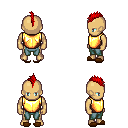
a pixel art fantasy rpg character, male body template, human, tanned skin, gold chest armor, teal pants, red mohawk hairstyle, brown slippers, four views (front, back, left, right), 2x2 character sprite sheet, small pixel art, hard edges, no anti-aliasing